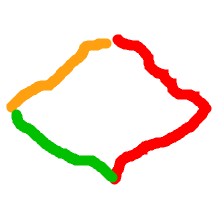
Shape: rhombus